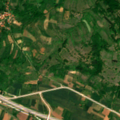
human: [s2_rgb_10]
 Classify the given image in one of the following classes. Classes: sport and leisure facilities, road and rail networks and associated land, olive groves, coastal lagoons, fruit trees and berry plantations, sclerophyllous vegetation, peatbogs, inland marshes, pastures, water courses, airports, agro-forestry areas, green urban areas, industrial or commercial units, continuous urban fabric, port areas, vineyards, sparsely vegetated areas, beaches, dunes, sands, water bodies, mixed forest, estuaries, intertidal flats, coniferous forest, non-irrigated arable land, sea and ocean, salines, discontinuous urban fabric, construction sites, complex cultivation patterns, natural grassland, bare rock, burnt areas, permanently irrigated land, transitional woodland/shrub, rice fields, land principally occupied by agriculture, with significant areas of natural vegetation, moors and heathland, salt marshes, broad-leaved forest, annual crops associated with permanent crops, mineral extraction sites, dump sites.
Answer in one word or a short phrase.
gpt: non-irrigated arable land, complex cultivation patterns, transitional woodland/shrub